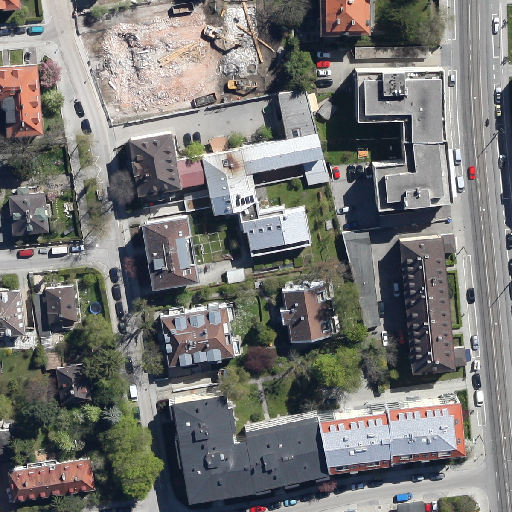
Referring expression: bikeway along with tree